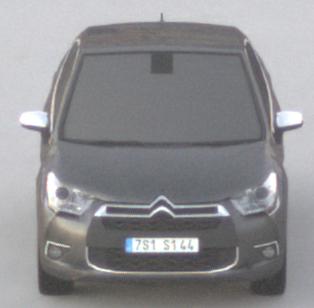
Make: Citroen
Model: DS 4 VTi 120
Detailed model: DS 4
Model produced from: 2011/05
Model produced until: 2015/01
Doors: 5
Color: gray
Road condition: dry road
Daytime: sunrise or sunset
Contrast: low contrast